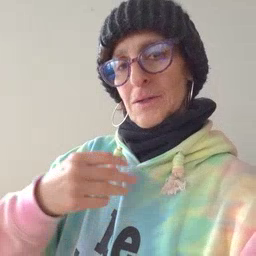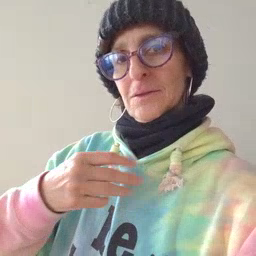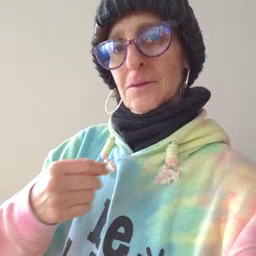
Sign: white